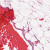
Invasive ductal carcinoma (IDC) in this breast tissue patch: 0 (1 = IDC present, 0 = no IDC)